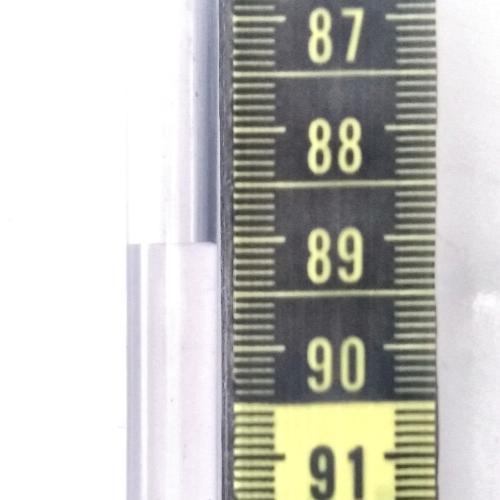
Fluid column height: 89.0 cm